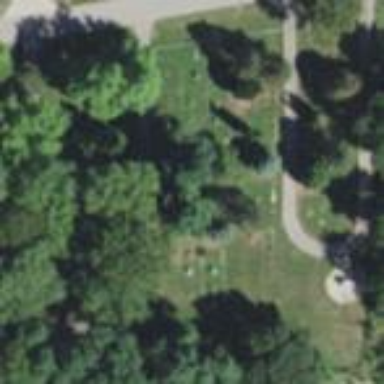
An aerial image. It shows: Cemetery.